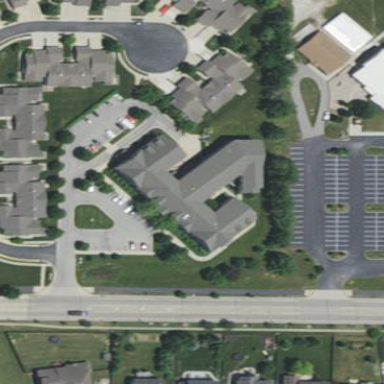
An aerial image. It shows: Nursing home building.